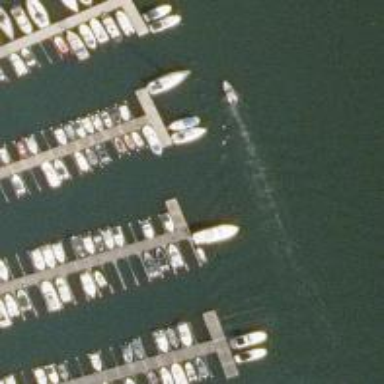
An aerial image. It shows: Pier with mooring facilities.